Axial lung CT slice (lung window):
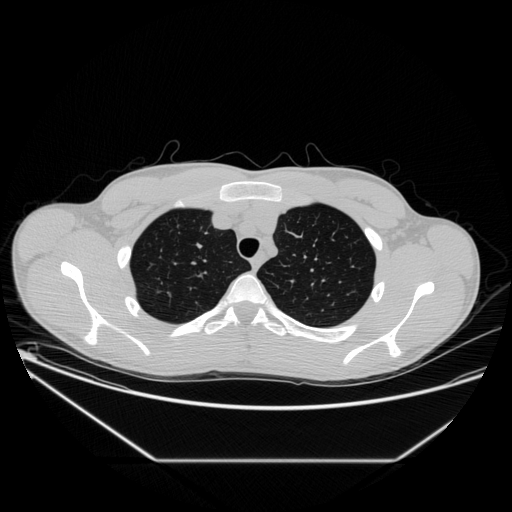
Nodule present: no